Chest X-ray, PA view. Patient: 46 years old, sex M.
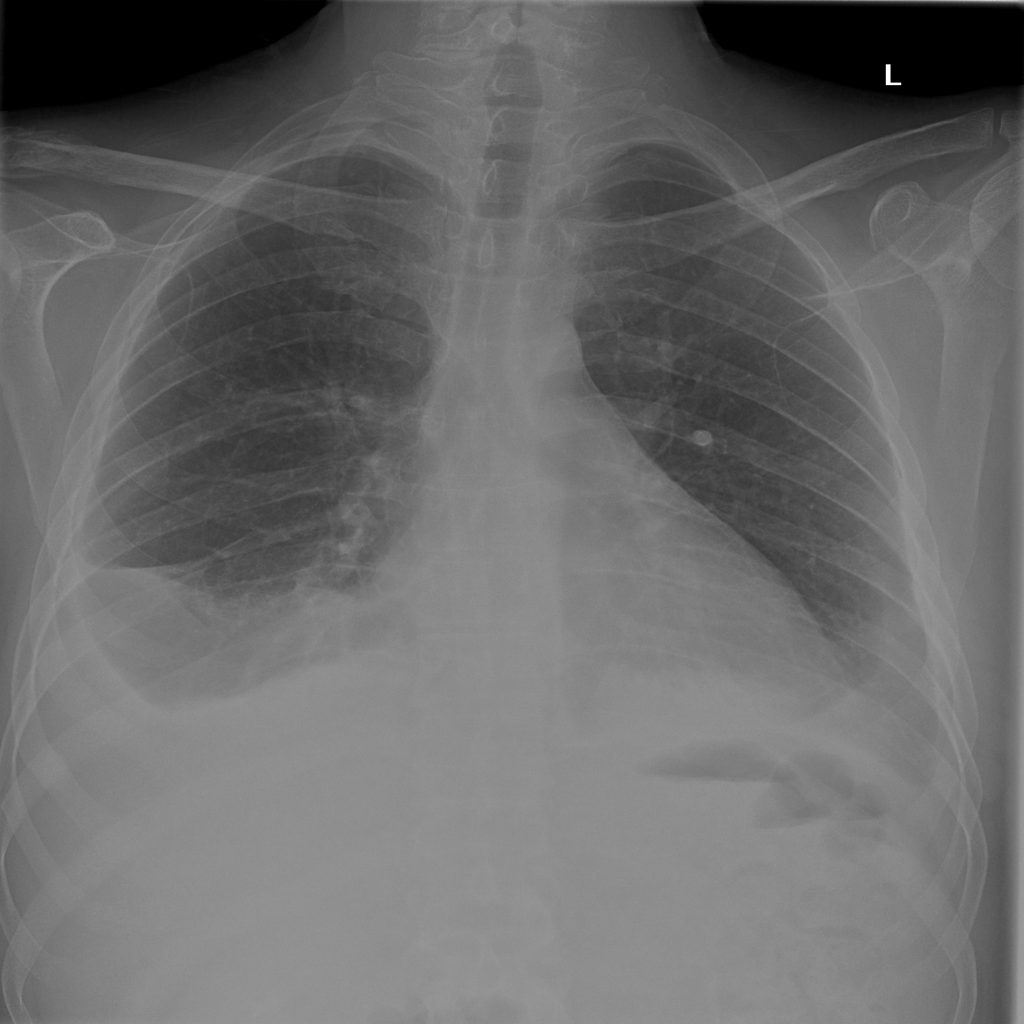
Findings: Atelectasis, Cardiomegaly, Effusion, Infiltration